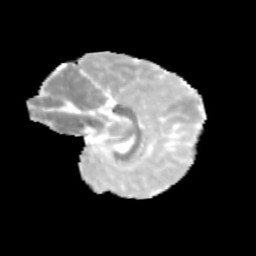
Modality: MD
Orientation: sagittal
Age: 11
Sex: female
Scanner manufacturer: siemens
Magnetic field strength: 3 T
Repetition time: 3.8 s
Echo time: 0.07 s